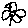
Label: flower